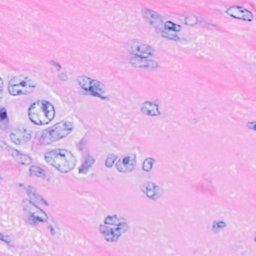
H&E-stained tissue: Breast